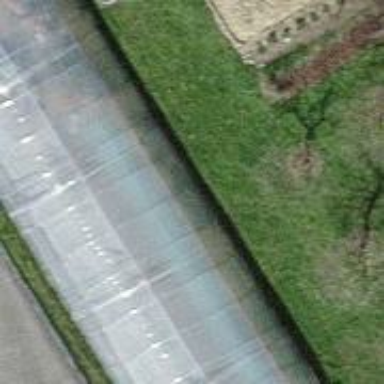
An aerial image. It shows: Greenhouse used for horticulture.